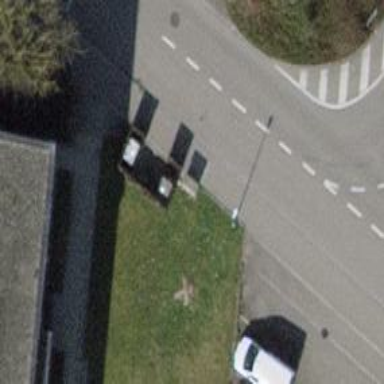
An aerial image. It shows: Recycling container for green waste.